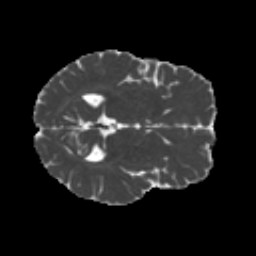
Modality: MD
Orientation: axial
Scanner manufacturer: siemens
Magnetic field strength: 3 T
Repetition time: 4.16 s
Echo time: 0.0806 s